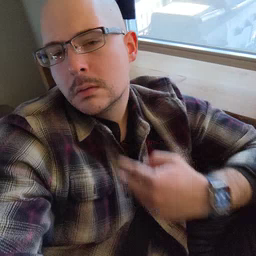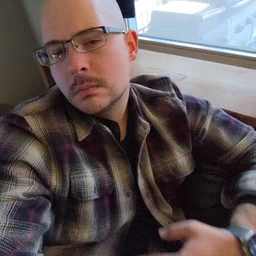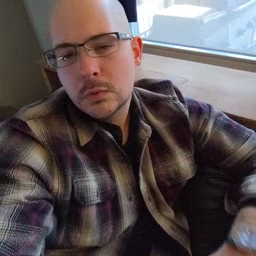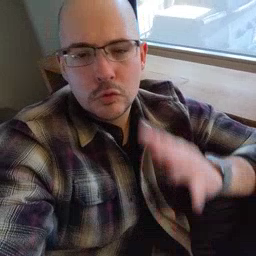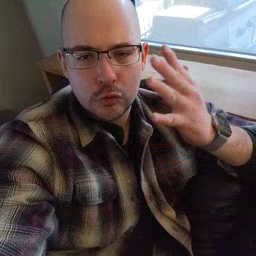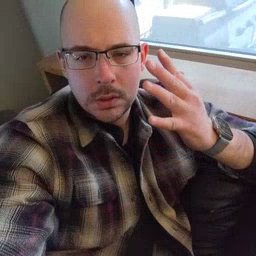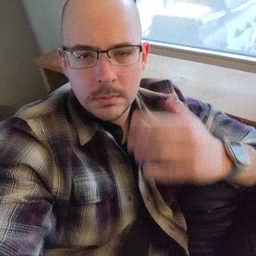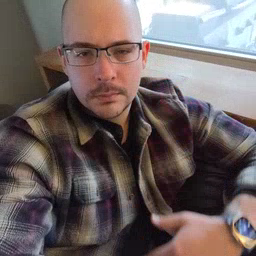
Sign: tree